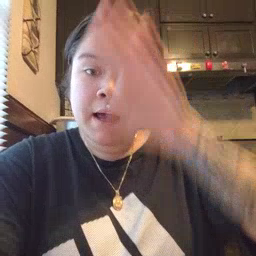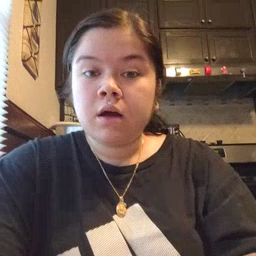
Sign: fireman